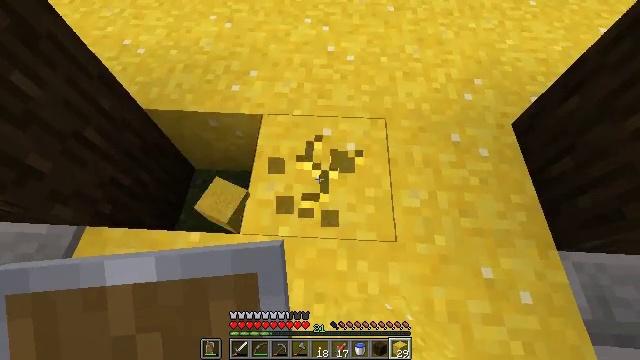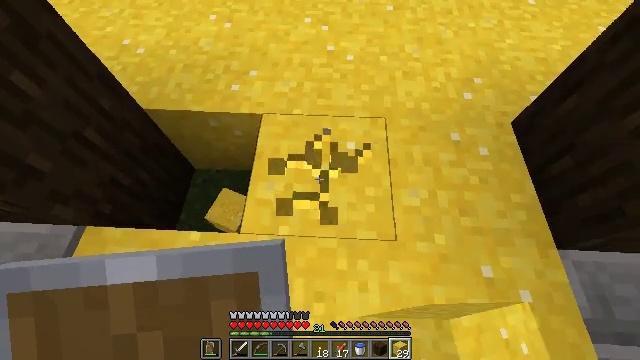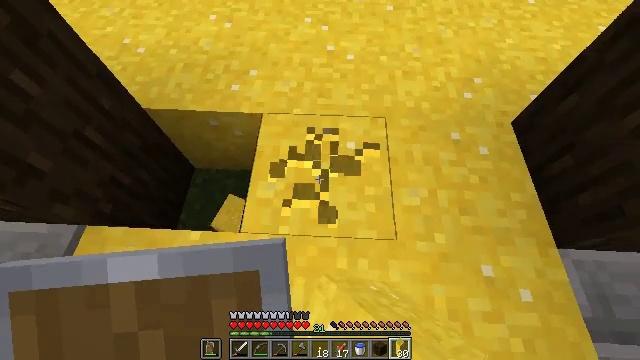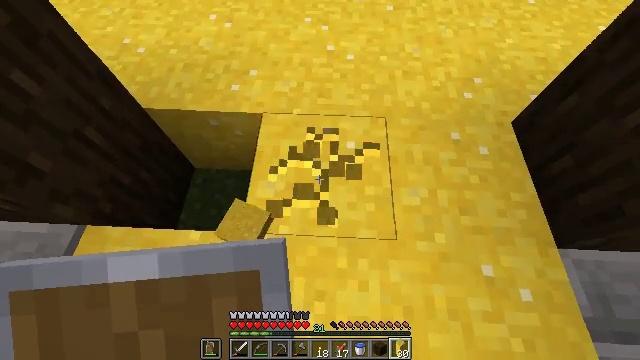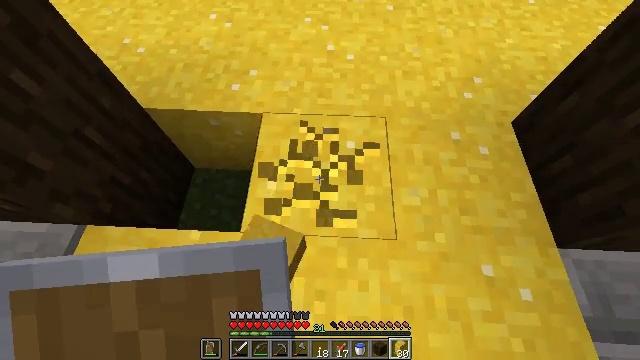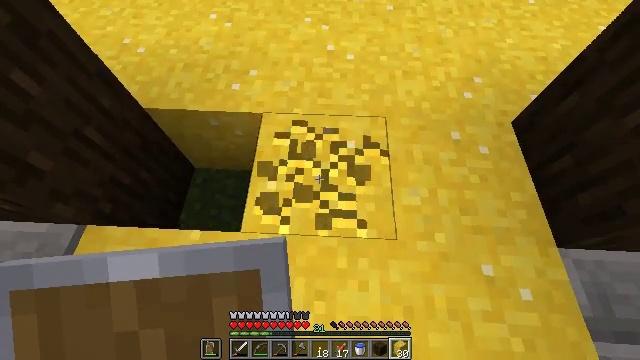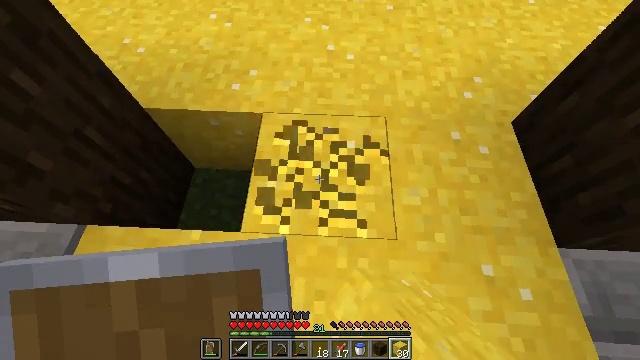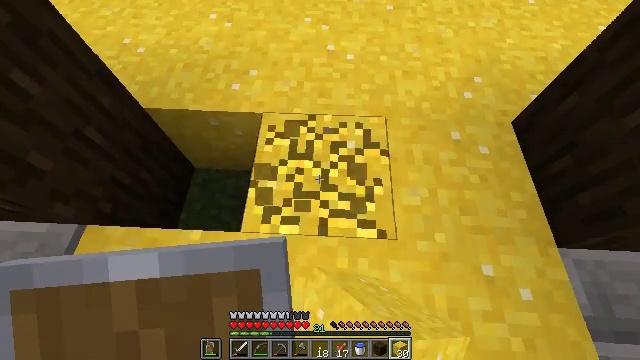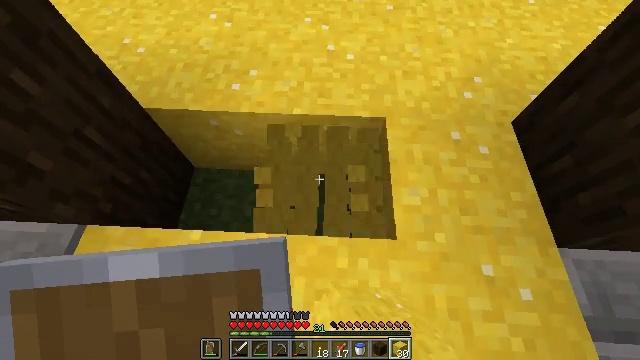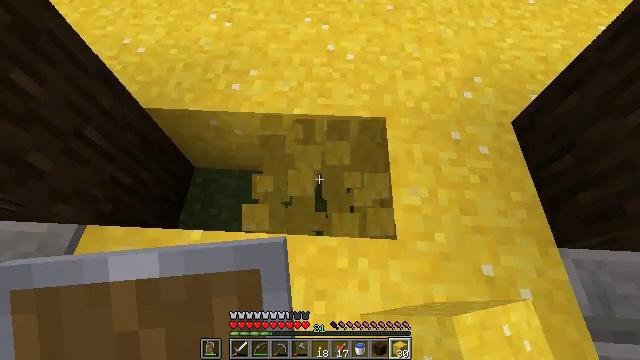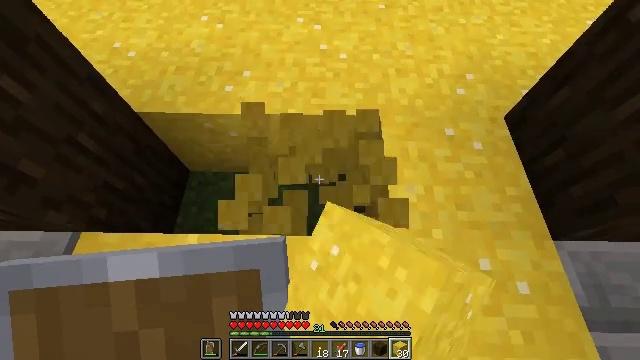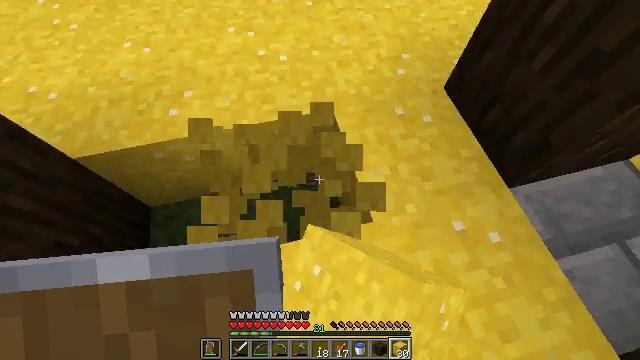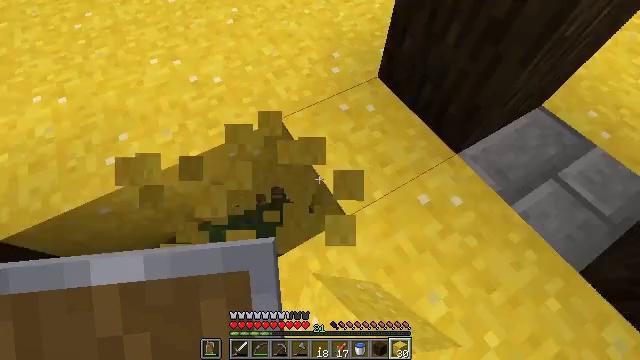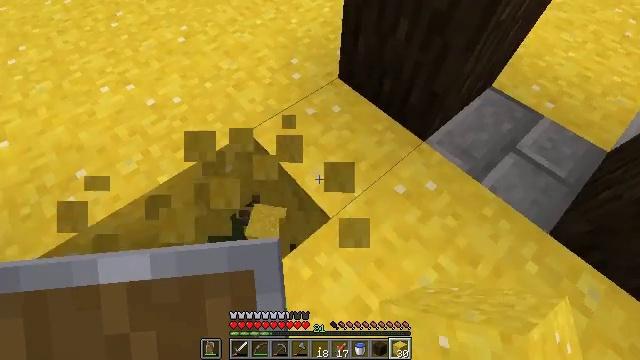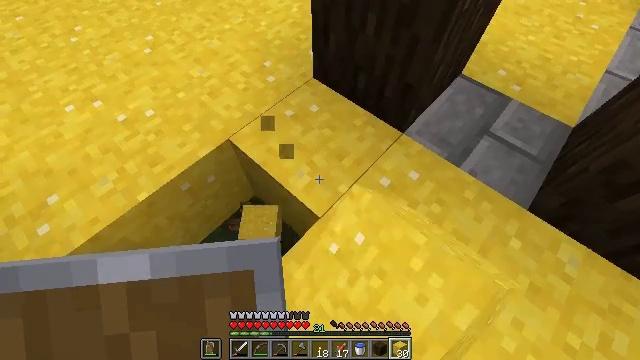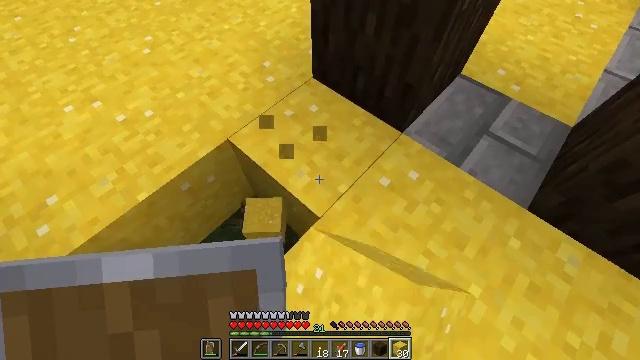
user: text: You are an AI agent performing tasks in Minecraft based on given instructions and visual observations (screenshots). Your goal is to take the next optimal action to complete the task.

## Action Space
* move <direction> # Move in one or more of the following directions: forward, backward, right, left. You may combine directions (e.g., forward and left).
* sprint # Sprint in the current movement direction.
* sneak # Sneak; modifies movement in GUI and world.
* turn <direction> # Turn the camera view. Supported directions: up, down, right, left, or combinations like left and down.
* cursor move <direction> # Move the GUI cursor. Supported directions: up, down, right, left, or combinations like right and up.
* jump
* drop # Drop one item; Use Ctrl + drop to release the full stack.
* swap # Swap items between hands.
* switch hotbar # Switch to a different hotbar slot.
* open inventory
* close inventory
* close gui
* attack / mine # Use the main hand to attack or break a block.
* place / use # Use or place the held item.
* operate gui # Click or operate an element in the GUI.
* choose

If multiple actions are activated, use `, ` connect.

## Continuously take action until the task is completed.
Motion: motion action
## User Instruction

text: Attack the yellow concrete powder block to gather it.
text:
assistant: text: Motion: attack / mine
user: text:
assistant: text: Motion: attack / mine
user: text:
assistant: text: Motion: attack / mine
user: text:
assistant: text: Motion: attack / mine
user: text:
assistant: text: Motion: attack / mine
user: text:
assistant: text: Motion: attack / mine
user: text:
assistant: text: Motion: attack / mine
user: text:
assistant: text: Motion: attack / mine
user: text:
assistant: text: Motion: attack / mine
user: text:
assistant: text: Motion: turn right, attack / mine
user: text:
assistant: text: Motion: turn right, attack / mine
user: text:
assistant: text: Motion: turn right and up, attack / mine
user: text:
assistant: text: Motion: turn right and up, attack / mine
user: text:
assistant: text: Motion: turn right, attack / mine
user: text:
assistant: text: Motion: attack / mine
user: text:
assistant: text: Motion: attack / mine
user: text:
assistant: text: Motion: attack / mine
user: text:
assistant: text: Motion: attack / mine
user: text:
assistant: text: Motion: attack / mine
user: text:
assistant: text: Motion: attack / mine
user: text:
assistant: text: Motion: attack / mine
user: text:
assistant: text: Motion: attack / mine
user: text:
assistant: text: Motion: attack / mine
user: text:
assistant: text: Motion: attack / mine
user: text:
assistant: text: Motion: attack / mine
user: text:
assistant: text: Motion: move right, attack / mine
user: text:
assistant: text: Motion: move back and move right, attack / mine
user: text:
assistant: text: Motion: move back and move right, attack / mine
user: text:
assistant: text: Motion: move back and move right, turn down, attack / mine
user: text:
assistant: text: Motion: move back and move right, turn right and down, attack / mine